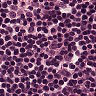
Metastatic tissue present: no